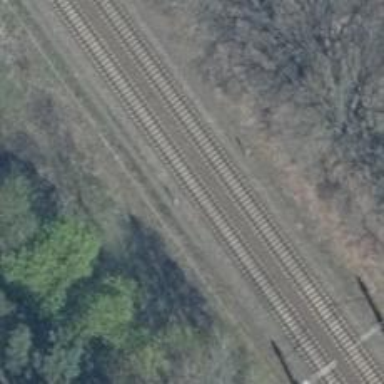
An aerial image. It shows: Railway signal.